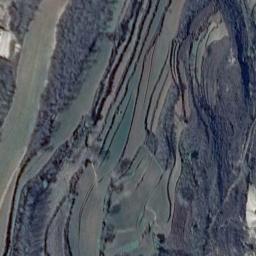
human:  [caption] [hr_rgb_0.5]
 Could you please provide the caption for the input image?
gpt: A large layer of green terraced fields, The crops in the fields are lush like green forests .

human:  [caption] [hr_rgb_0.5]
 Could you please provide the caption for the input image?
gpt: The bare and green terrace is next to some trees and a river .

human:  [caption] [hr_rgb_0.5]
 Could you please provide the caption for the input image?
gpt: The terraces are surrounded by greenery .

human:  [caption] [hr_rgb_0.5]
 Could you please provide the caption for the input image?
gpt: Half of the terraces are full of crops, and the other half are empty .

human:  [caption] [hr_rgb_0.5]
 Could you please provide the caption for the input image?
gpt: There are many green trees beside the terraces .